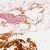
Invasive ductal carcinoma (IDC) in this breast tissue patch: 0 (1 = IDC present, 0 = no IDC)